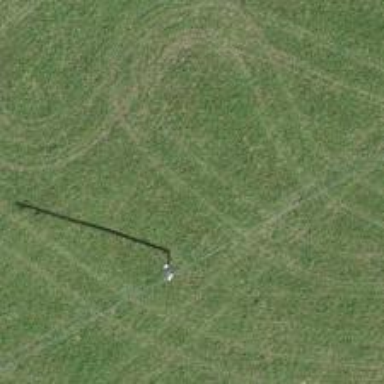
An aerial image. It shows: Power pole.